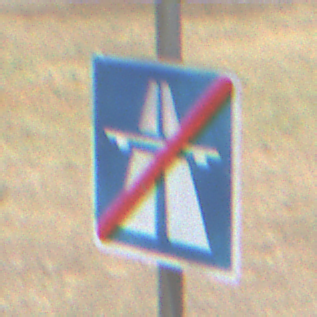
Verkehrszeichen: EndeAutbahn
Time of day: Midday
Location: Outdoor (Nature)
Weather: Clear
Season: NotSpecified
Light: Natural